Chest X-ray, PA view. Patient: 24 years old, sex M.
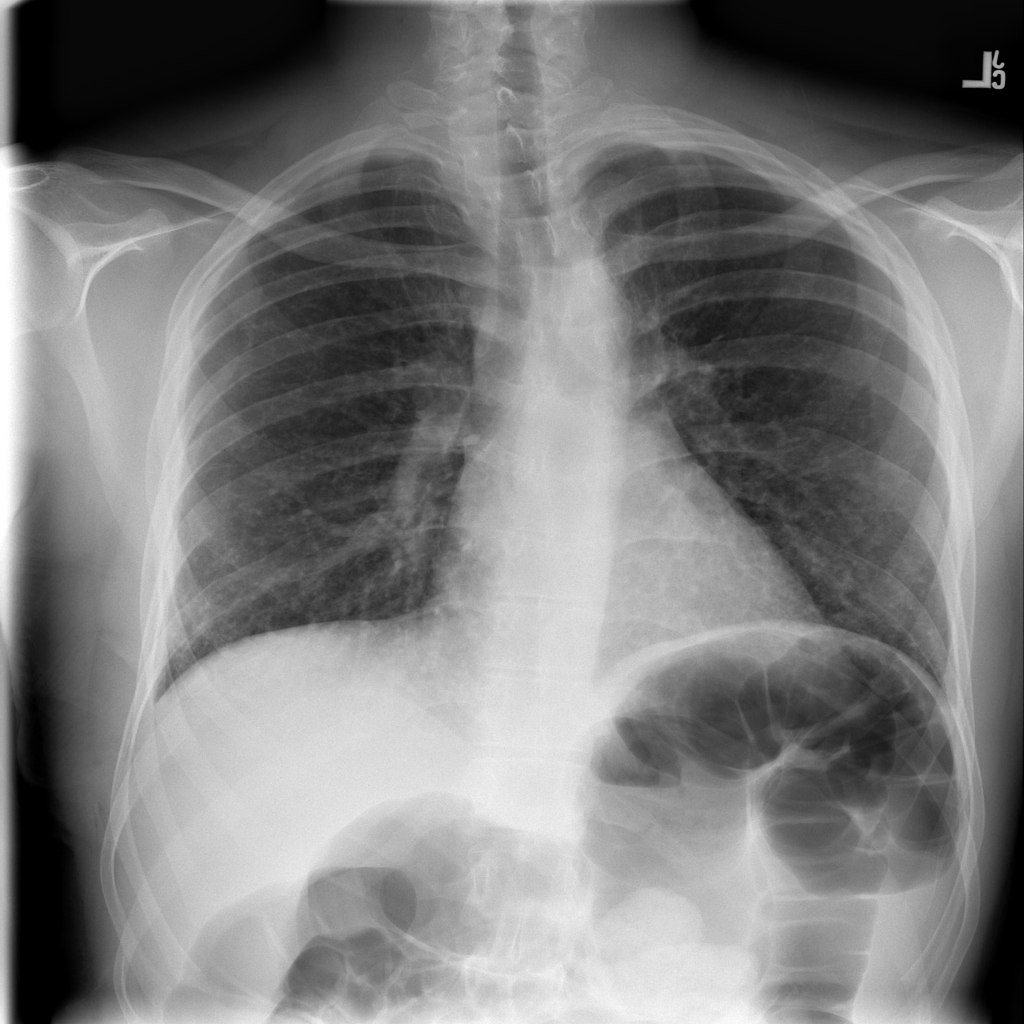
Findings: No Finding